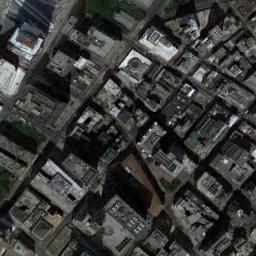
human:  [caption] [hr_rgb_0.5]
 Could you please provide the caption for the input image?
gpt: There are several tall buildings .

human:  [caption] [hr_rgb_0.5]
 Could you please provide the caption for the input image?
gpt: The commercial area is consist of many tall buildings .

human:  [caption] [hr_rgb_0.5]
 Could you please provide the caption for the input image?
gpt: A dense commercial area has lots of buildings arranged neatly and some roads go through the commercial area .

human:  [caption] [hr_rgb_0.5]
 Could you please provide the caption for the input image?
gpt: There are many densely arranged buildings and several roads and many trees in a business district .

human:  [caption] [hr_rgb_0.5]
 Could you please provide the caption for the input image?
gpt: There are many buildings on a dense commercial area .